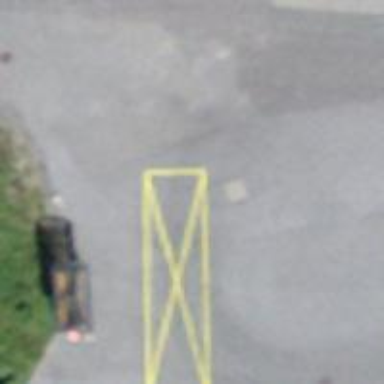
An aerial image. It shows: Bus stop with platform for public transport.